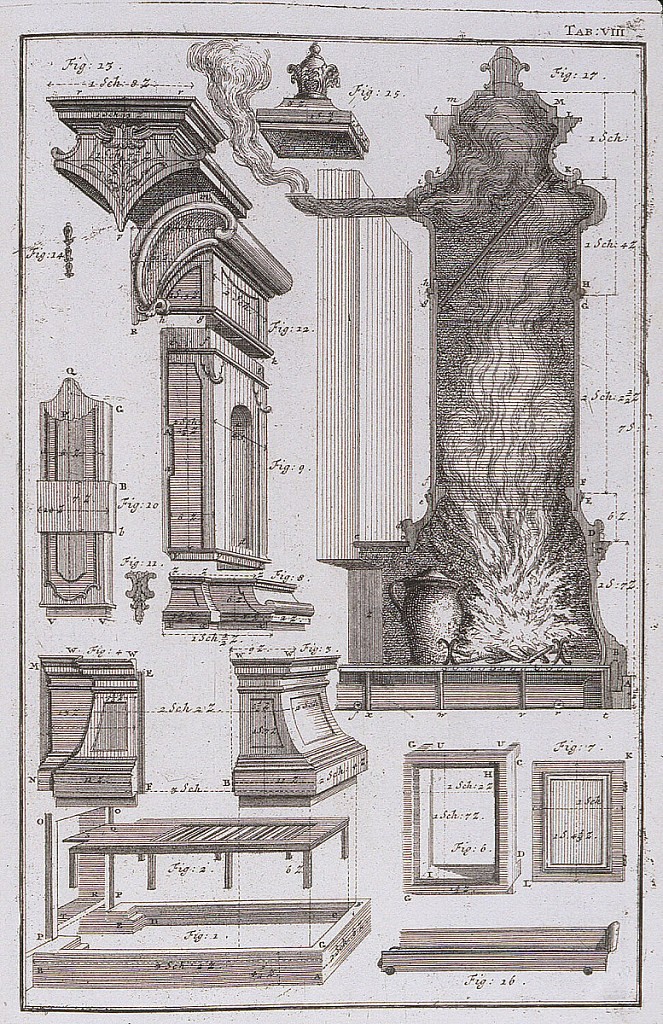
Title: Plate 8 from "Stuben-Ofen"
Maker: Johann Jakob Schübler, German, 1689–1741
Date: ca. 1728
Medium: Engraving and etching on off-white laid paper
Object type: print
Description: Schematic diagram of previous stove (pl. 7) showing assembly of architectural trim at left and section view of constructed stove showing path of updraft at right. Below, diagram of fire box. Diagrams are numerically and alphabetically annotated.